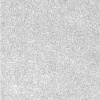
Atmospheric dust classification: dusty